Field crop: maize
Growth stage: 2
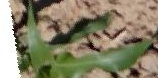
Species: maize